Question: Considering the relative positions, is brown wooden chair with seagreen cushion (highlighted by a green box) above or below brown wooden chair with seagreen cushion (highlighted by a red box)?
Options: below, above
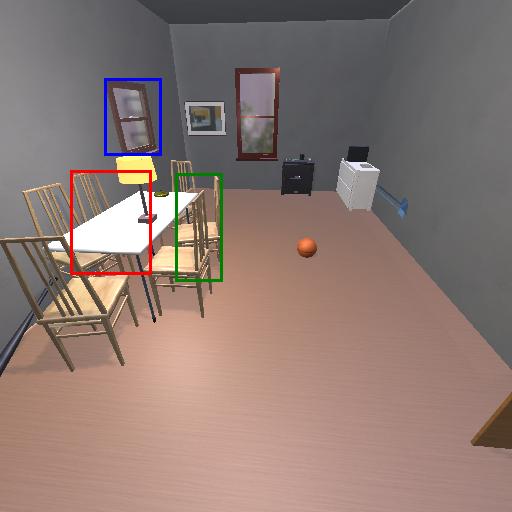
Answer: below